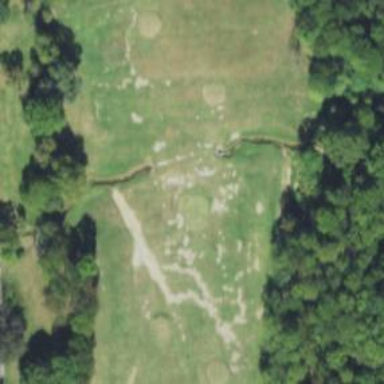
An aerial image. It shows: Grassy area designated as driving range for golf.